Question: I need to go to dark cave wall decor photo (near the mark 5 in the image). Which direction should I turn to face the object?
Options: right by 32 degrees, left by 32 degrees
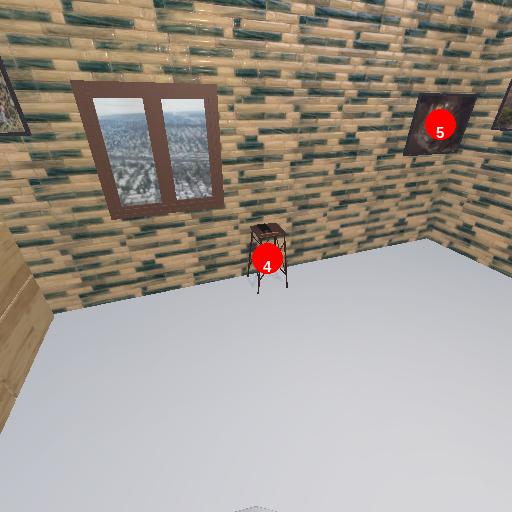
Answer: right by 32 degrees